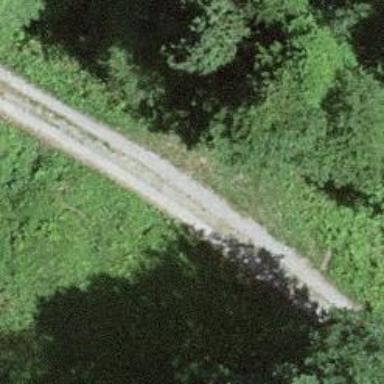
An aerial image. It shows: Gravel track with grade 2 tracktype.